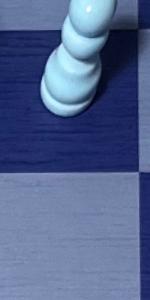
Label: Empty